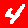
Digit: 4